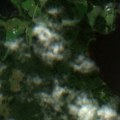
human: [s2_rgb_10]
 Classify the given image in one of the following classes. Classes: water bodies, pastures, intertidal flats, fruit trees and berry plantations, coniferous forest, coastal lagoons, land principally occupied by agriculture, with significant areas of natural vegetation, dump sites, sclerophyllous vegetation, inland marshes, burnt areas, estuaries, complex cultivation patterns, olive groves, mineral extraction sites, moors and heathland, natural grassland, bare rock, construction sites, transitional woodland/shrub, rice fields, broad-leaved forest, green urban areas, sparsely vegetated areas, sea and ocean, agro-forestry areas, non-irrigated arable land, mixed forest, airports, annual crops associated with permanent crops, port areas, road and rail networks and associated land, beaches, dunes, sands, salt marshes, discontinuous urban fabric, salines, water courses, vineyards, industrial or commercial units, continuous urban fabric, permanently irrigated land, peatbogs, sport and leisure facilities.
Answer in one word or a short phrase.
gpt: land principally occupied by agriculture, with significant areas of natural vegetation, coniferous forest, mixed forest, water bodies